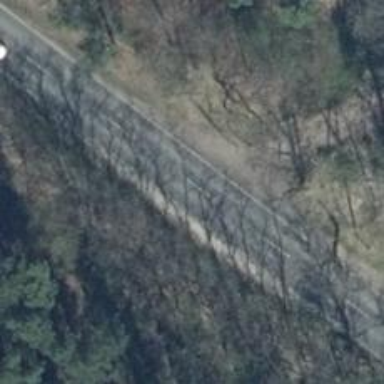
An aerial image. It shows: Secondary road with asphalt surface.